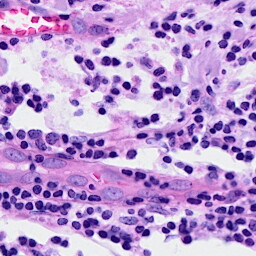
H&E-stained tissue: Breast